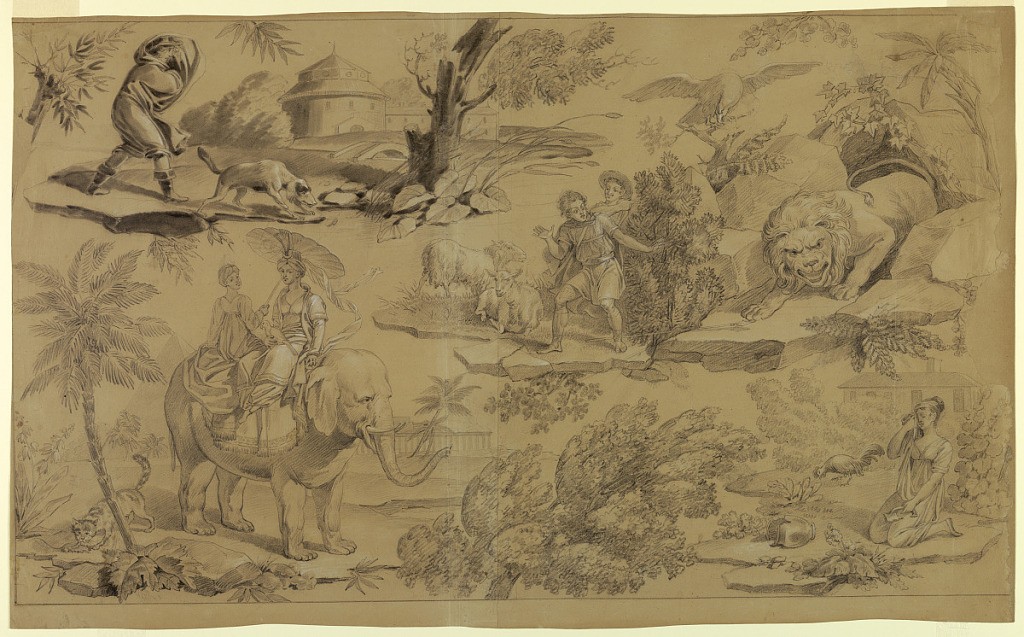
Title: Cartoon for cotton printing: Les Fables de La Fontaine
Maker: Hartmann et Fils, Munster, France
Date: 1810-1820
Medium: Black chalk and white heightening on cream-colored paper
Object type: Drawing
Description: The design comprises four scenes taken from Les Fables of Jean de La Fontaine, first published in 1668: upper left, The Oak and the Reed (BookI, No. 22); supper right, The Elephant and the Lion (Book VI, No. 1); lower left: The Rat and the Elephant (Book VIII, No. 15); and lower right, The Dairy-Maid and the Pot of Milk (Book VII, No. 10).